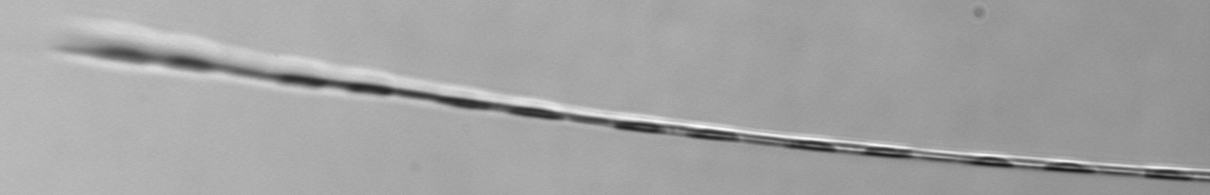
Label: Pseudo-nitzschia